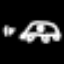
Label: frog